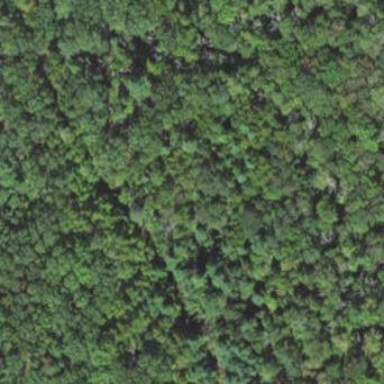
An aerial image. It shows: Mixed leaf woodland.